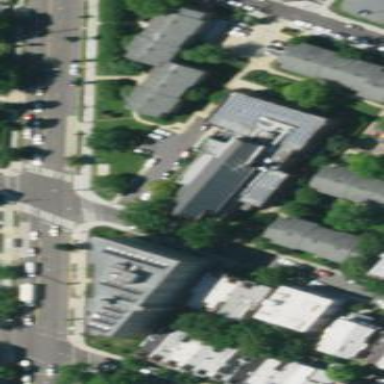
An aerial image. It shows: Building serving as place of worship.